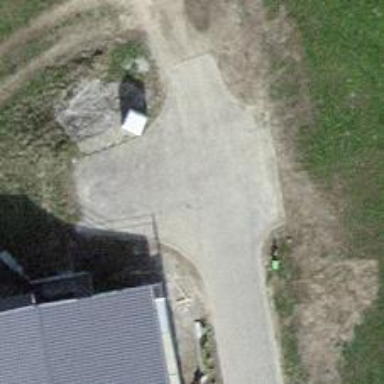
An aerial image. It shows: Turning circle on the road.